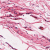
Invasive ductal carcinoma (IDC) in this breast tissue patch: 0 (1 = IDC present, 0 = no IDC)